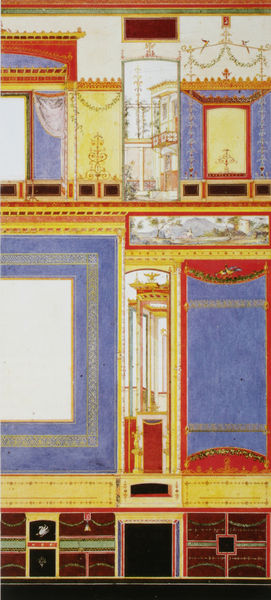
Titel: Pompejanum, Aschaffenburg, Wanddekoration
Künstler: Friedrich von Gärtner
Standort: München
Institution: Bayerische Verwaltung der staatlichen Schlösser, Gärten und Seen
Schlagwörter: blau, feder, weiß, gelb, grün, ausschnitt, blumen, braun, bunt, fenster, marmor, raum, schmuck, schwarz, skizze, tür, zeichnung, zimmer, ausblick, gebäude, haus, rot, tuch, malerei, muster, ornament, teppich, wand, architektur, barock, rahmen, sockel, bild, innenraum, spiegel, vorhang, feld, felder, vögel, boden, gold, interieur, klassizismus, girlande, kamin, balkon, farbig, schrank, rahmung, farbe, dekoration, wandteppich, detail, dekor, ornamente, verzierung, wandmalerei, foto, rechtecke, innenhof, buch, rechteck, geld, entwurf, ranke, girlanden, kasten, quadrate, geometrisch, mittelalter, romanik, plan, balu, fresko, bemalung, wandbild, brau, quadrat, viereck, fresco, innenarchitektur, römisch, kassette, grundriss, aufriss, architekturzeichnung, panel, inneneinrichtung, eingefasst, textur, wandgestaltung, hundertwasser, frabig, gerade formen, blau gelb#rot, quadarte